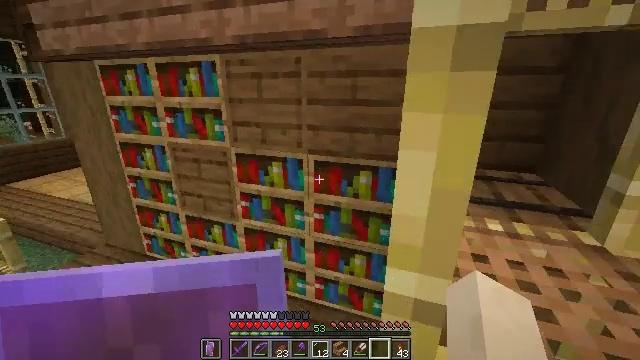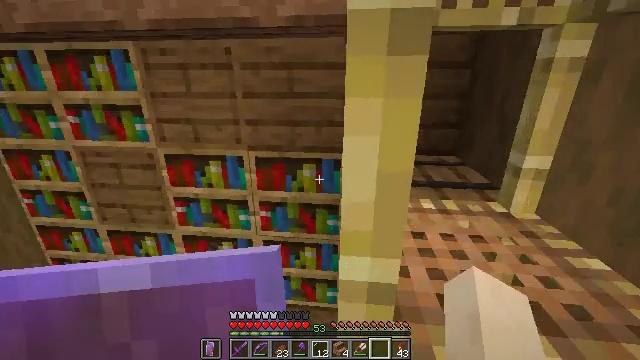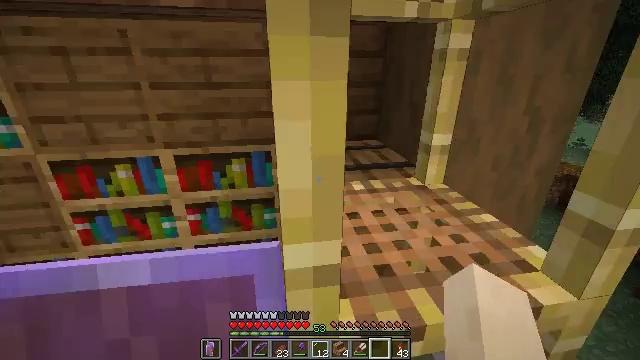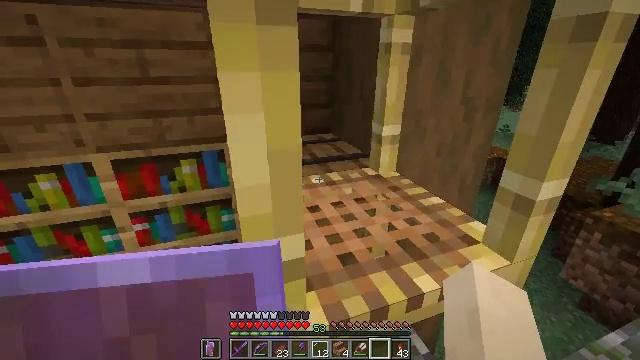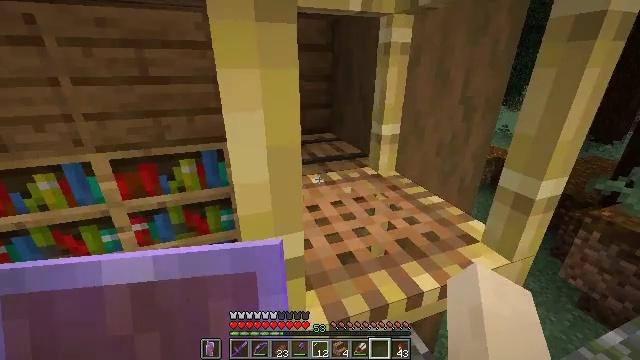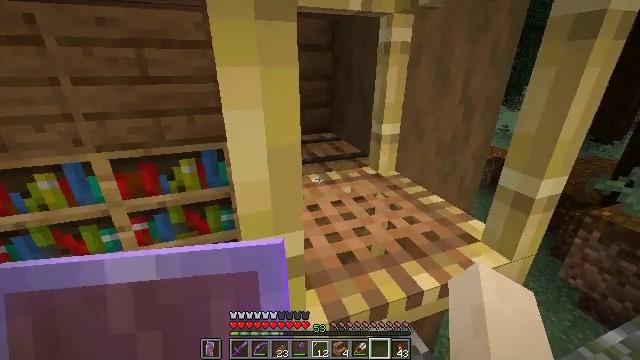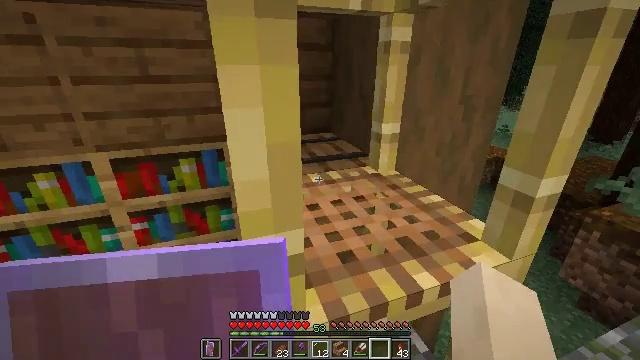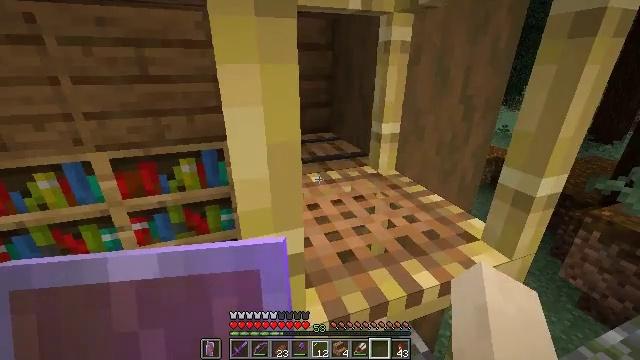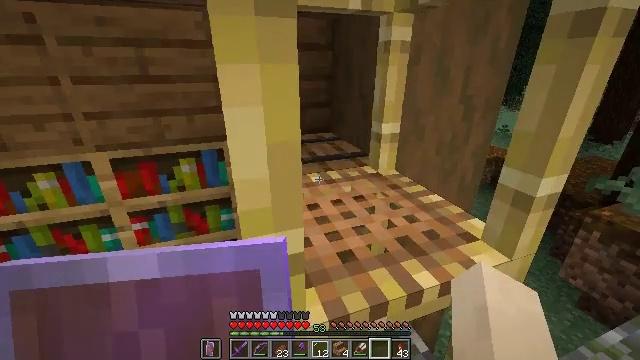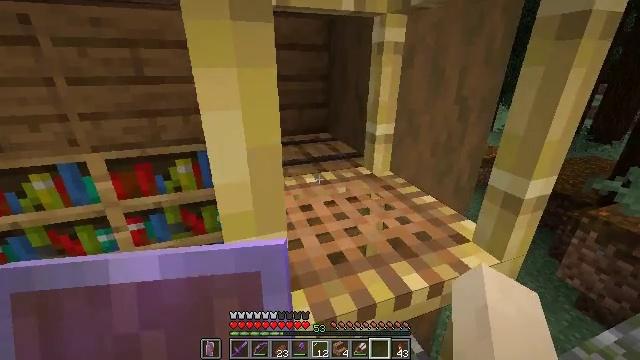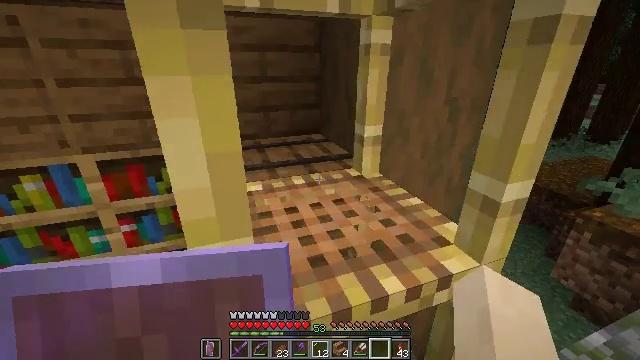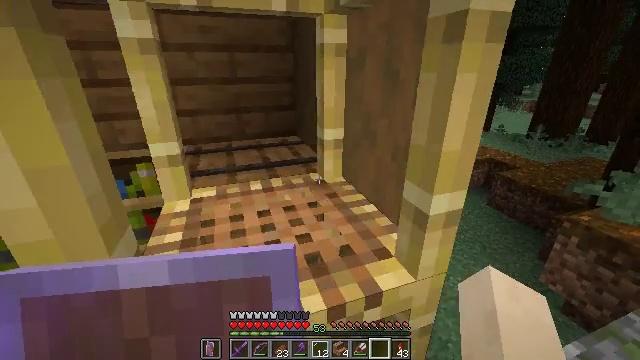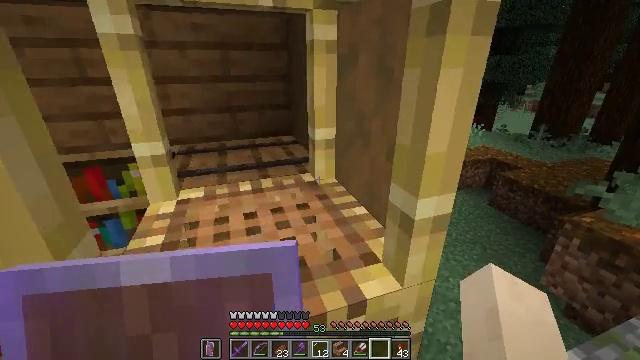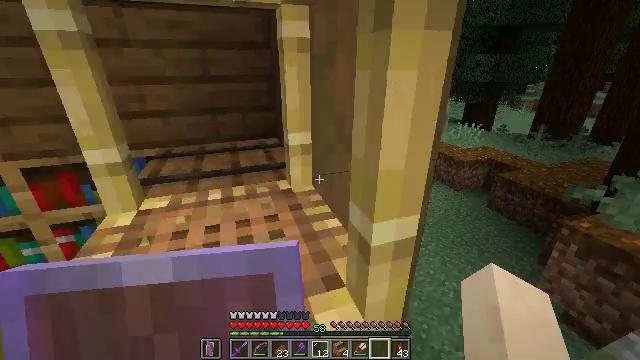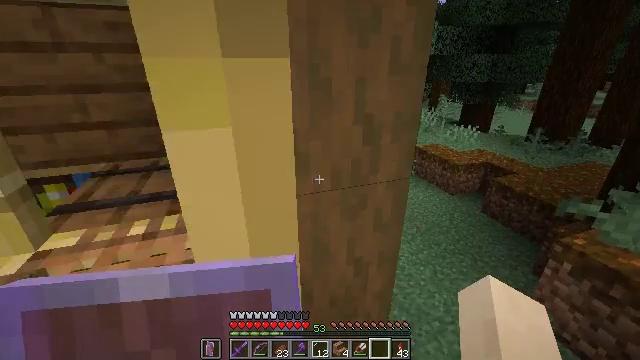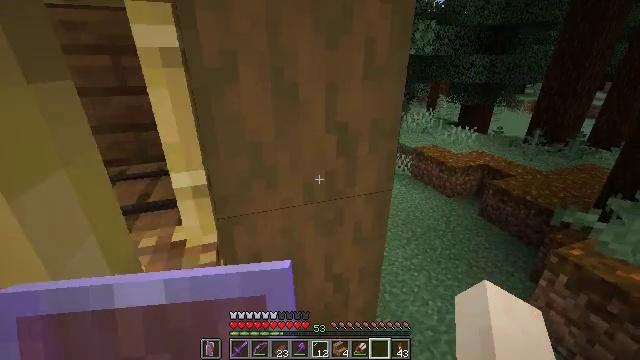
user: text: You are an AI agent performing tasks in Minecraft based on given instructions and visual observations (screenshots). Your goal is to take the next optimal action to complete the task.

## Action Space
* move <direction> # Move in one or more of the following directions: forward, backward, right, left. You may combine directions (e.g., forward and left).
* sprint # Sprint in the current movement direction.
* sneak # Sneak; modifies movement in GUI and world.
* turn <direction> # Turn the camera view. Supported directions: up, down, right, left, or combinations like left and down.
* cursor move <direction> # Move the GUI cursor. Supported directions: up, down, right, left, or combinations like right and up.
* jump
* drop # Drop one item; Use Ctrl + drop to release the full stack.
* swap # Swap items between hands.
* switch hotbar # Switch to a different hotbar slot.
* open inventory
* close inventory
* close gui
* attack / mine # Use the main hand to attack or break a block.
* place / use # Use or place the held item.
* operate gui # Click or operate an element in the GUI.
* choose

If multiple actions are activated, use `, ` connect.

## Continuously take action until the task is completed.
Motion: motion action
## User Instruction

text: Collect books by breaking the bookshelf.
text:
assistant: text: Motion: turn right and down
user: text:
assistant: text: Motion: turn right and down
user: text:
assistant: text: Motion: turn right and down
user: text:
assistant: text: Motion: no_op
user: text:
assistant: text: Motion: no_op
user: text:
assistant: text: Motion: no_op
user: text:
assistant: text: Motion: no_op
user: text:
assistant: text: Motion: no_op
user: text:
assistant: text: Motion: move right
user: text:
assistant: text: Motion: move right
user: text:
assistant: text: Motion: move forward and move right
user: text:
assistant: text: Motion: move forward and move right
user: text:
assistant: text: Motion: move forward and move right
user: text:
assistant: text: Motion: move forward and move right
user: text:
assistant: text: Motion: move forward and move right
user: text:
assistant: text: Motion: move forward and move right, turn right
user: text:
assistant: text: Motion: move forward and move right, turn right
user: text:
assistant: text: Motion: move forward and move right, turn right and down
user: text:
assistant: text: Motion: move forward and move right, sprint, turn right and down
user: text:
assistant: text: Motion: move forward and move right, sprint, turn right and down
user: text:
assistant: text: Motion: move forward, sprint, turn left
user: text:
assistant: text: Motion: move forward, sprint, turn left
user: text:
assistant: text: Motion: move forward, sprint, turn left
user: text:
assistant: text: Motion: move forward, sprint, turn left
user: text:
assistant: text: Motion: move forward, sprint, turn left
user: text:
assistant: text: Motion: move forward, sprint, turn left
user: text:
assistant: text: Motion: move forward, sprint, turn left and up
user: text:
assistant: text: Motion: move forward, sprint, turn left
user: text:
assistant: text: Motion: move forward, sprint, turn left
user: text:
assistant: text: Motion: move forward, sprint